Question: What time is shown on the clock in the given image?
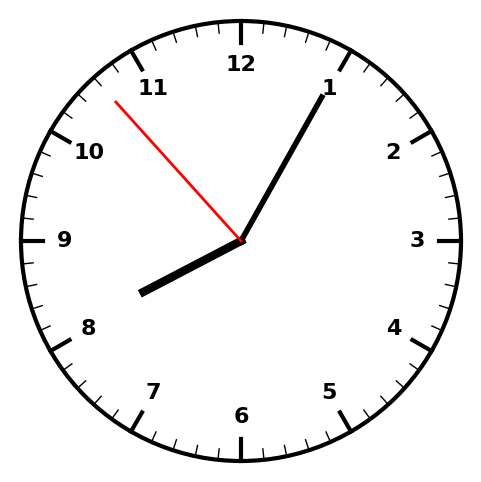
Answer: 08:04:53